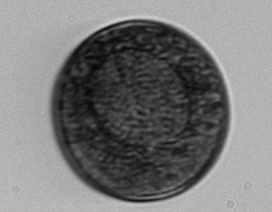
Label: Coscinodiscus